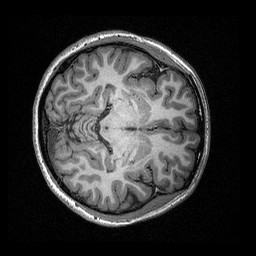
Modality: T1w
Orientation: axial
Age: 22
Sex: female
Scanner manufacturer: siemens
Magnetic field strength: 3 T
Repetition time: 2.53 s
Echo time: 0.00309 s